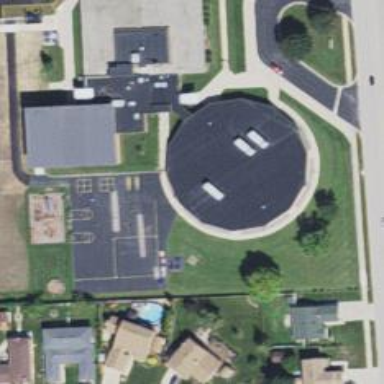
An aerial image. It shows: School building.